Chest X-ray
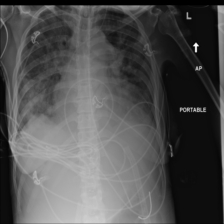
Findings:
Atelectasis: negative
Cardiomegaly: negative
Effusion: negative
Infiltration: positive
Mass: negative
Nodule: positive
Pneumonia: negative
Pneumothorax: negative
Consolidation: negative
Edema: negative
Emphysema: negative
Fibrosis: negative
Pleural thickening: negative
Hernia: negative